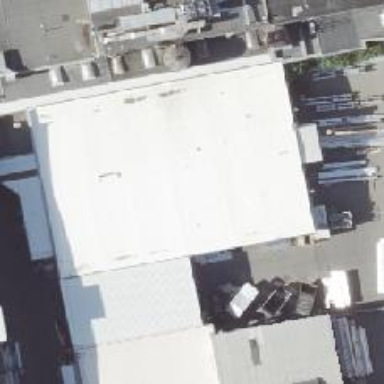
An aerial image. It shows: Commercial building.